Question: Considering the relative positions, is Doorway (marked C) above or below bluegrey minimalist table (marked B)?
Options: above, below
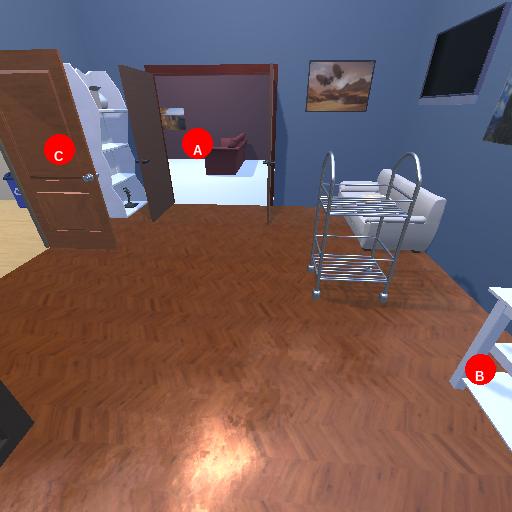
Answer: above